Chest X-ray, AP view. Patient: 28 years old, sex M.
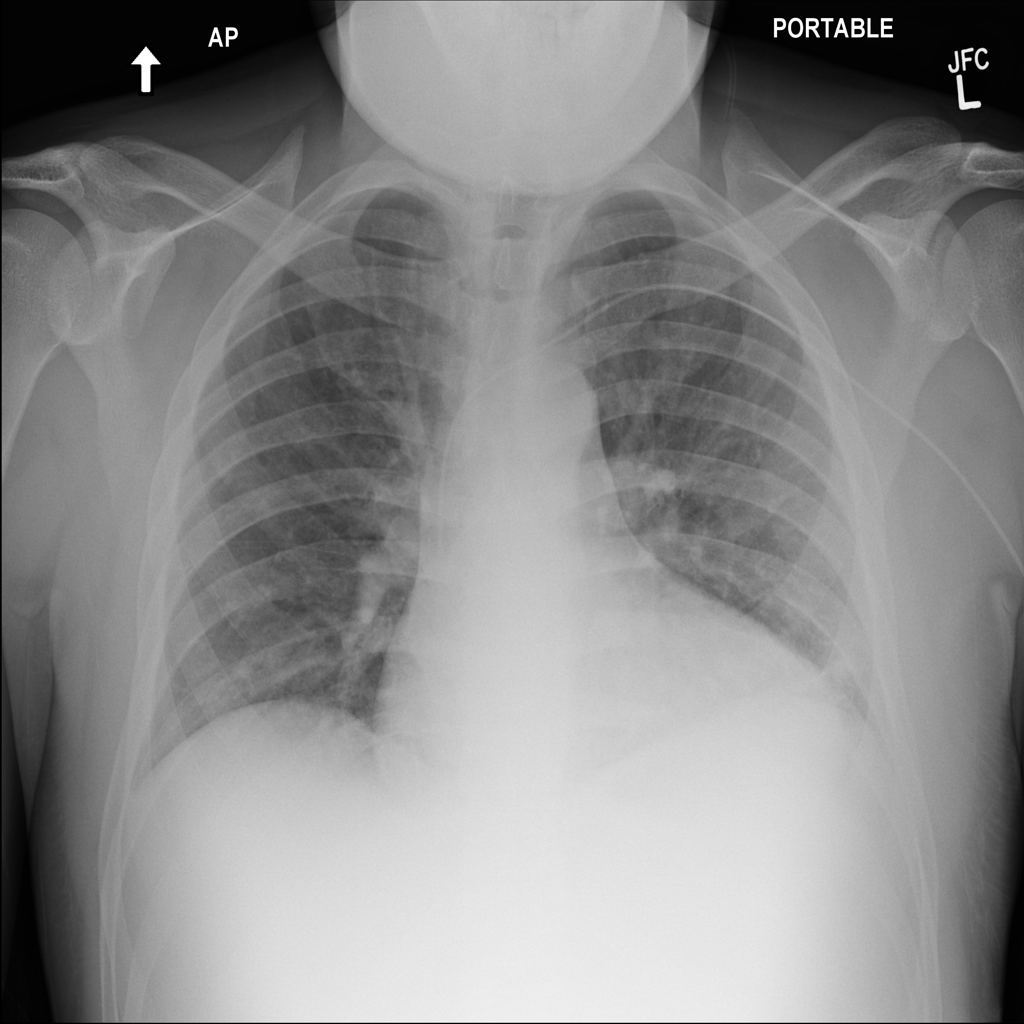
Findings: Cardiomegaly